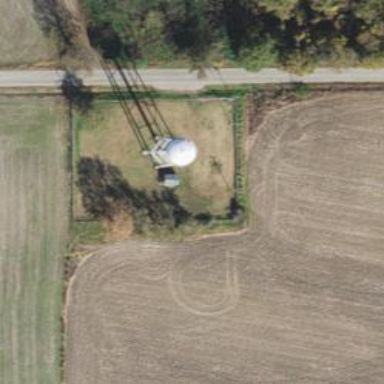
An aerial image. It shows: Water tower that is man-made.